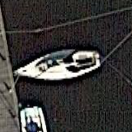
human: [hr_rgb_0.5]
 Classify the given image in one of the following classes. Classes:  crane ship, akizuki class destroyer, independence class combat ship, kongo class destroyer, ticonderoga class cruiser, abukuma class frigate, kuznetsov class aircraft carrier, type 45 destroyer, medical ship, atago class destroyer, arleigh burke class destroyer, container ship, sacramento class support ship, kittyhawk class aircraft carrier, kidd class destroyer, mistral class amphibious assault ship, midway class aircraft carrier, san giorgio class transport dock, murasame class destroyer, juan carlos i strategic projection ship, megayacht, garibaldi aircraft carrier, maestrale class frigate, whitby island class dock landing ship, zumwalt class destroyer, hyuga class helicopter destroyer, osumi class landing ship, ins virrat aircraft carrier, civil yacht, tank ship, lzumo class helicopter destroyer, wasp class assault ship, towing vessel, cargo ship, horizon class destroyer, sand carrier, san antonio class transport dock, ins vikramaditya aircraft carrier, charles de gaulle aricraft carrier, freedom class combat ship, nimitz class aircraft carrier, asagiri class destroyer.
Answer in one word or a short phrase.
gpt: Civil yacht